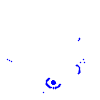
Particle: kaon